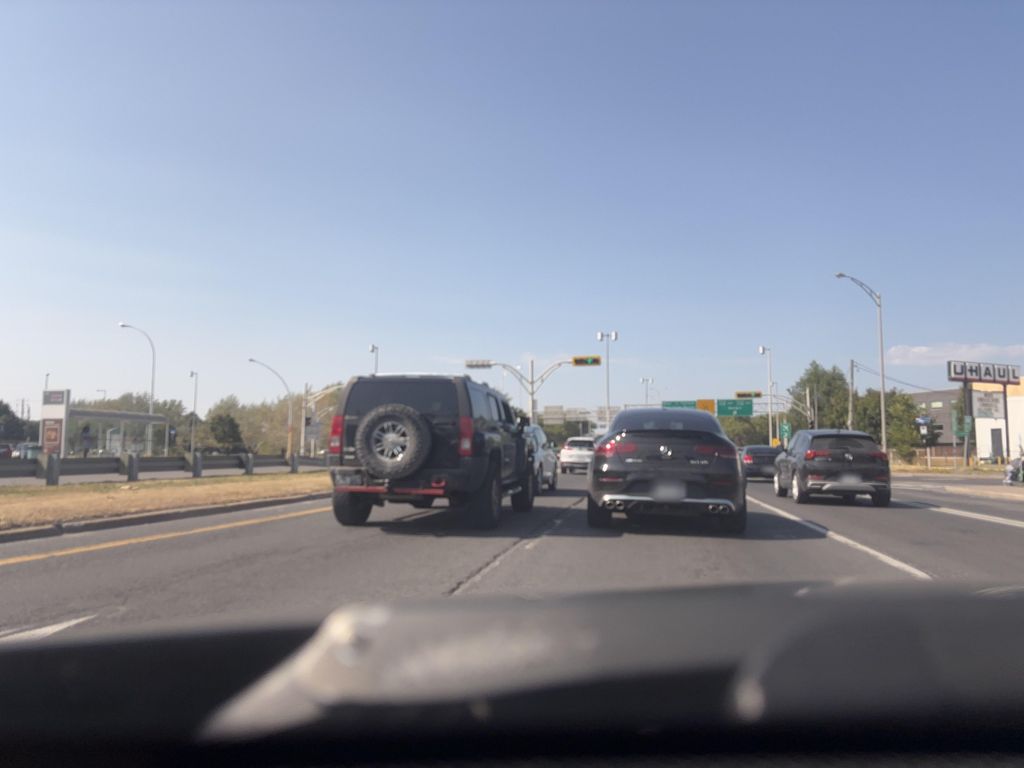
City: montreal